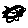
Label: sun